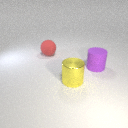
large red rubber sphere to the left of large yellow metal cylinder